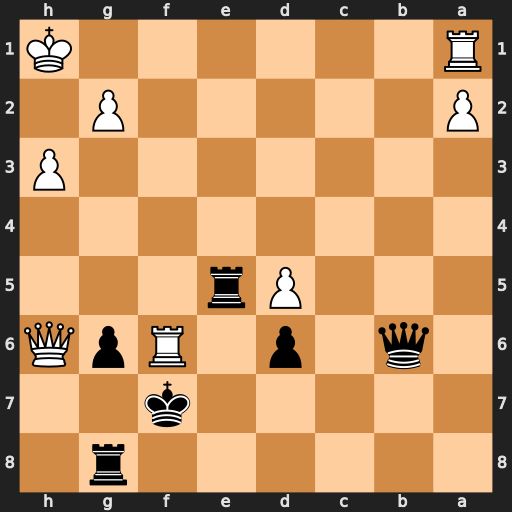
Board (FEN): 6r1/5k2/1q1p1RpQ/3Pr3/8/7P/P5P1/R6K
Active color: b
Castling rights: -
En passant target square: -
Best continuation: Kxf6 Rf1+ Rf5